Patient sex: M
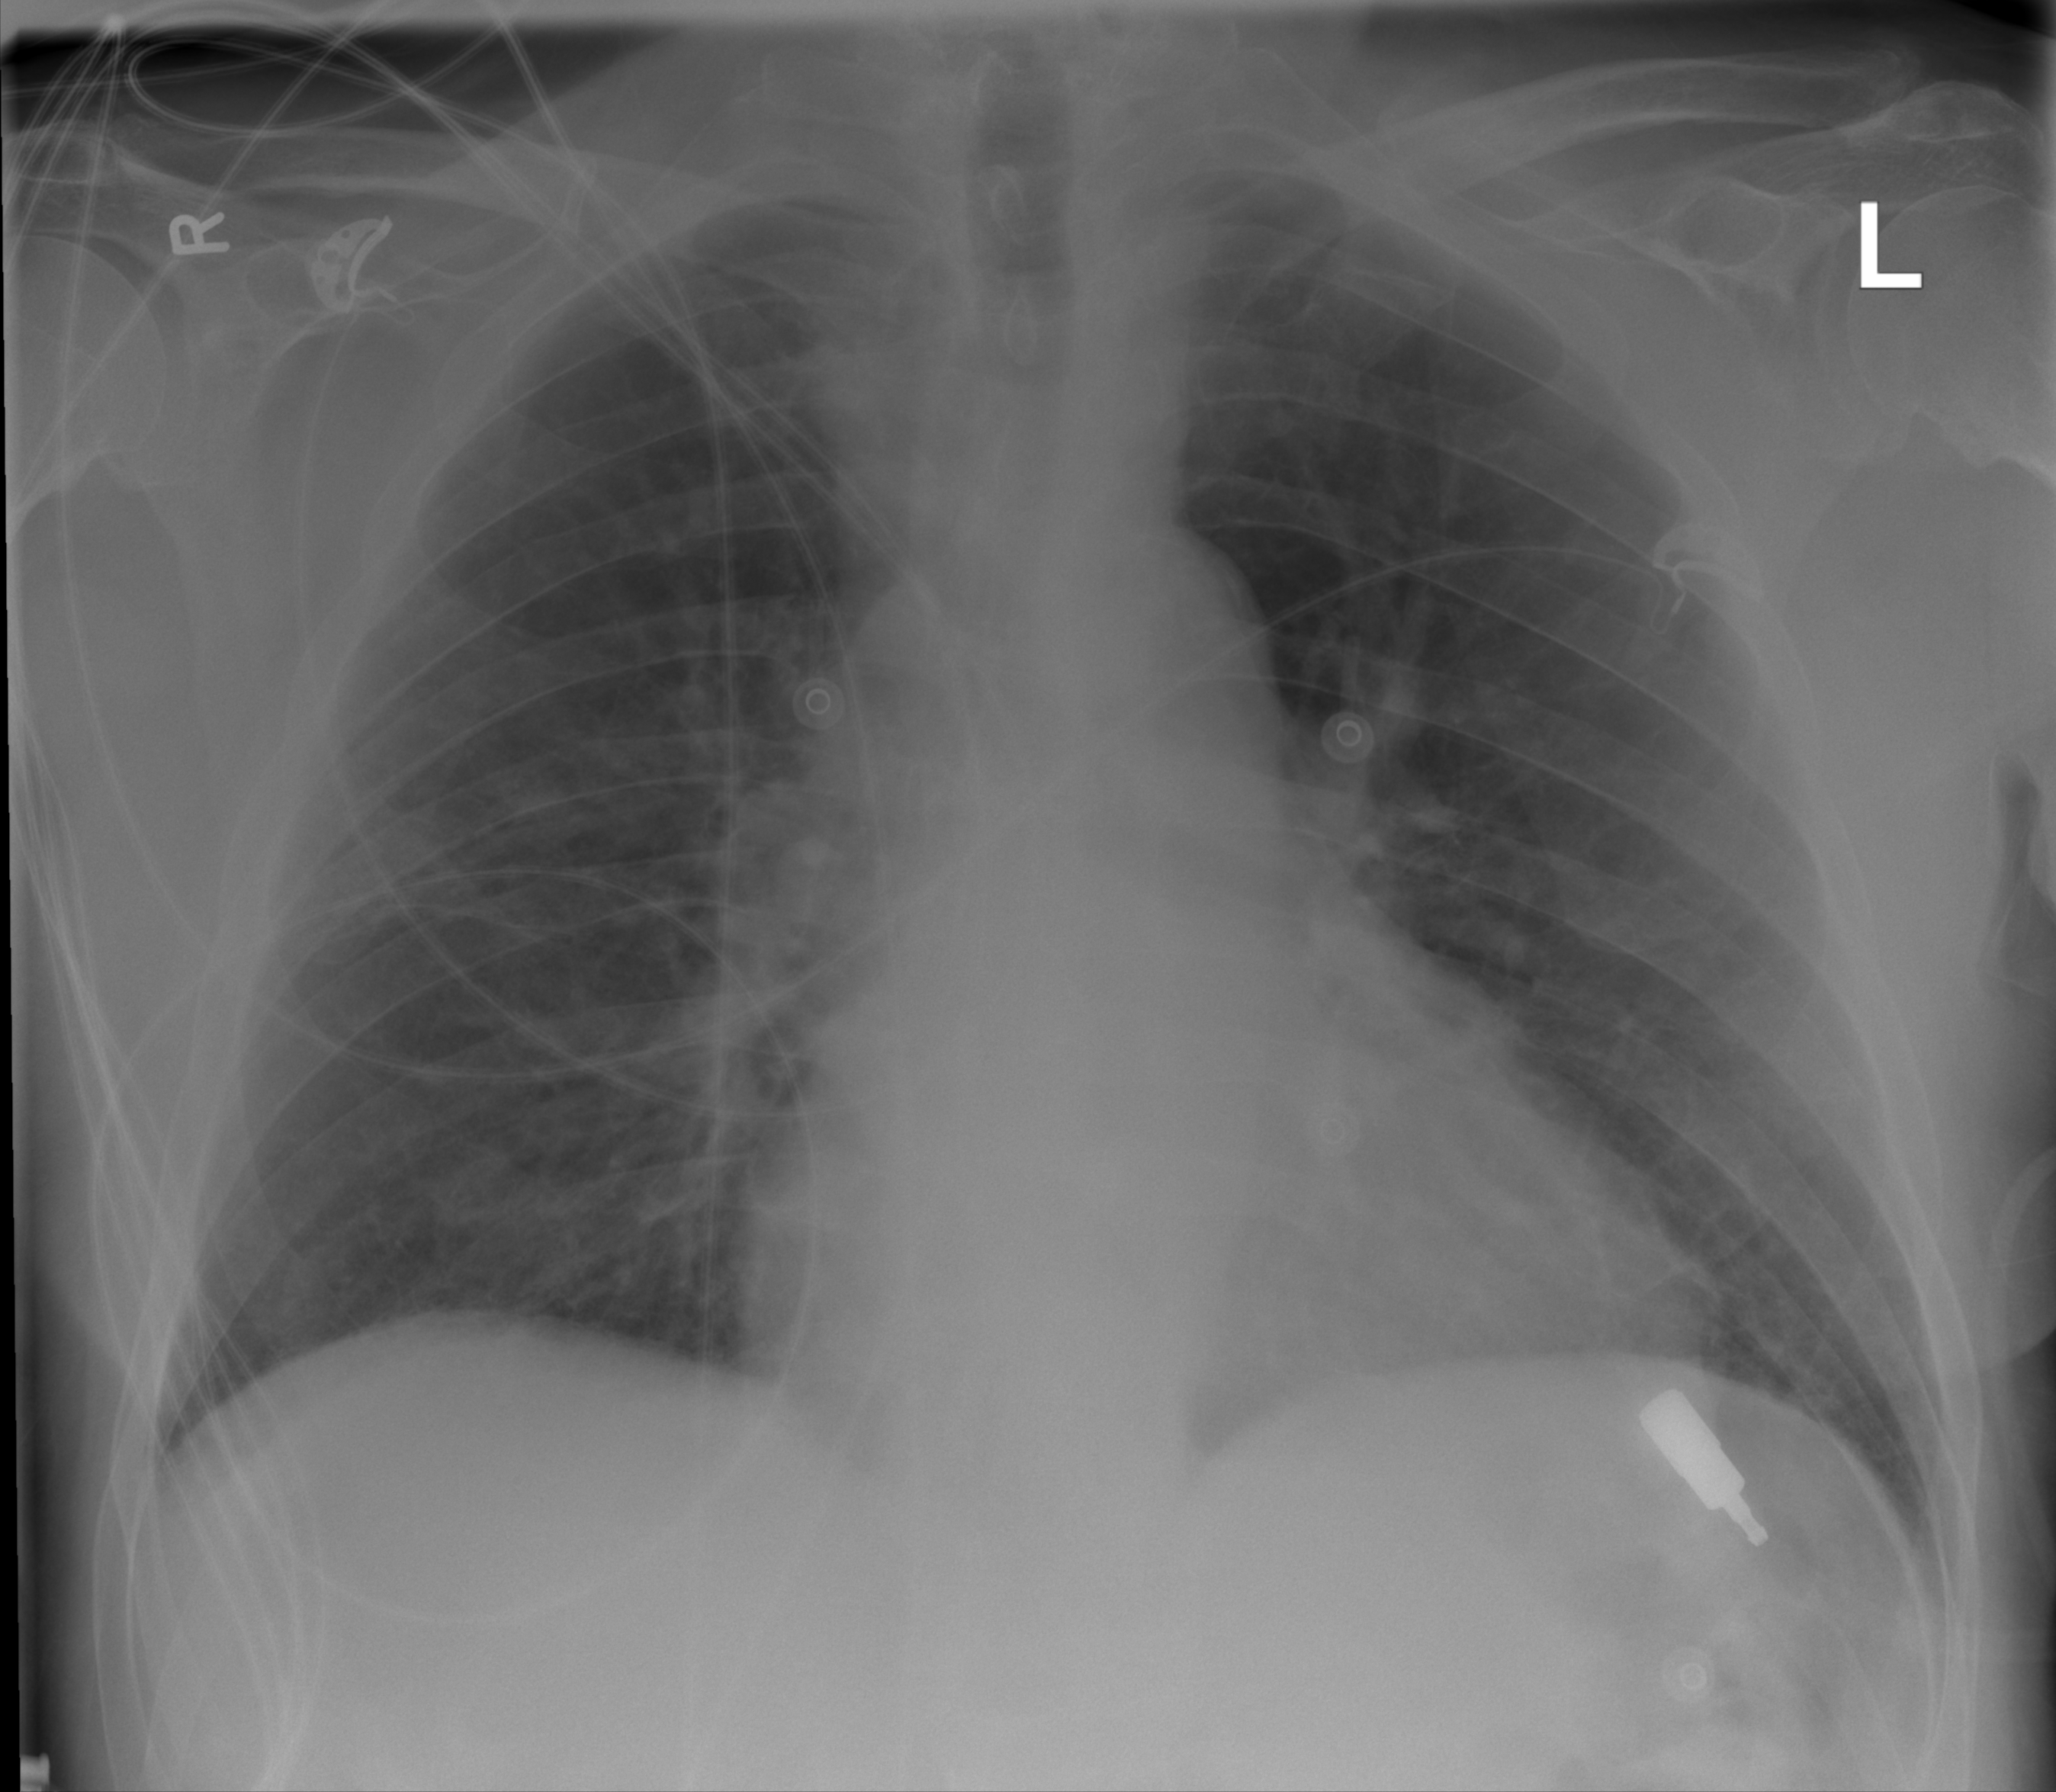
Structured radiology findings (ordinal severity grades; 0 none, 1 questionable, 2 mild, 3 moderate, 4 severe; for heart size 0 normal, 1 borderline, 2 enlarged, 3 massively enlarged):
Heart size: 2
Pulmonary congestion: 0
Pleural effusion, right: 0
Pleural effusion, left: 0
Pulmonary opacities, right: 2
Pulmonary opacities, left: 0
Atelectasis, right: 0
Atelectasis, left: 0